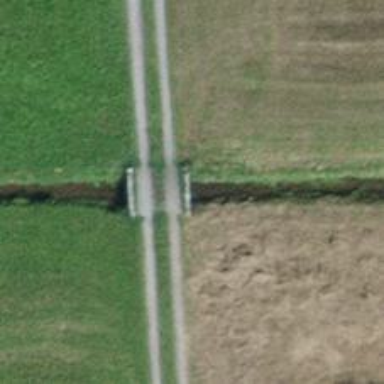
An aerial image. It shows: Culvert tunnel under ditch.